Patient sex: M
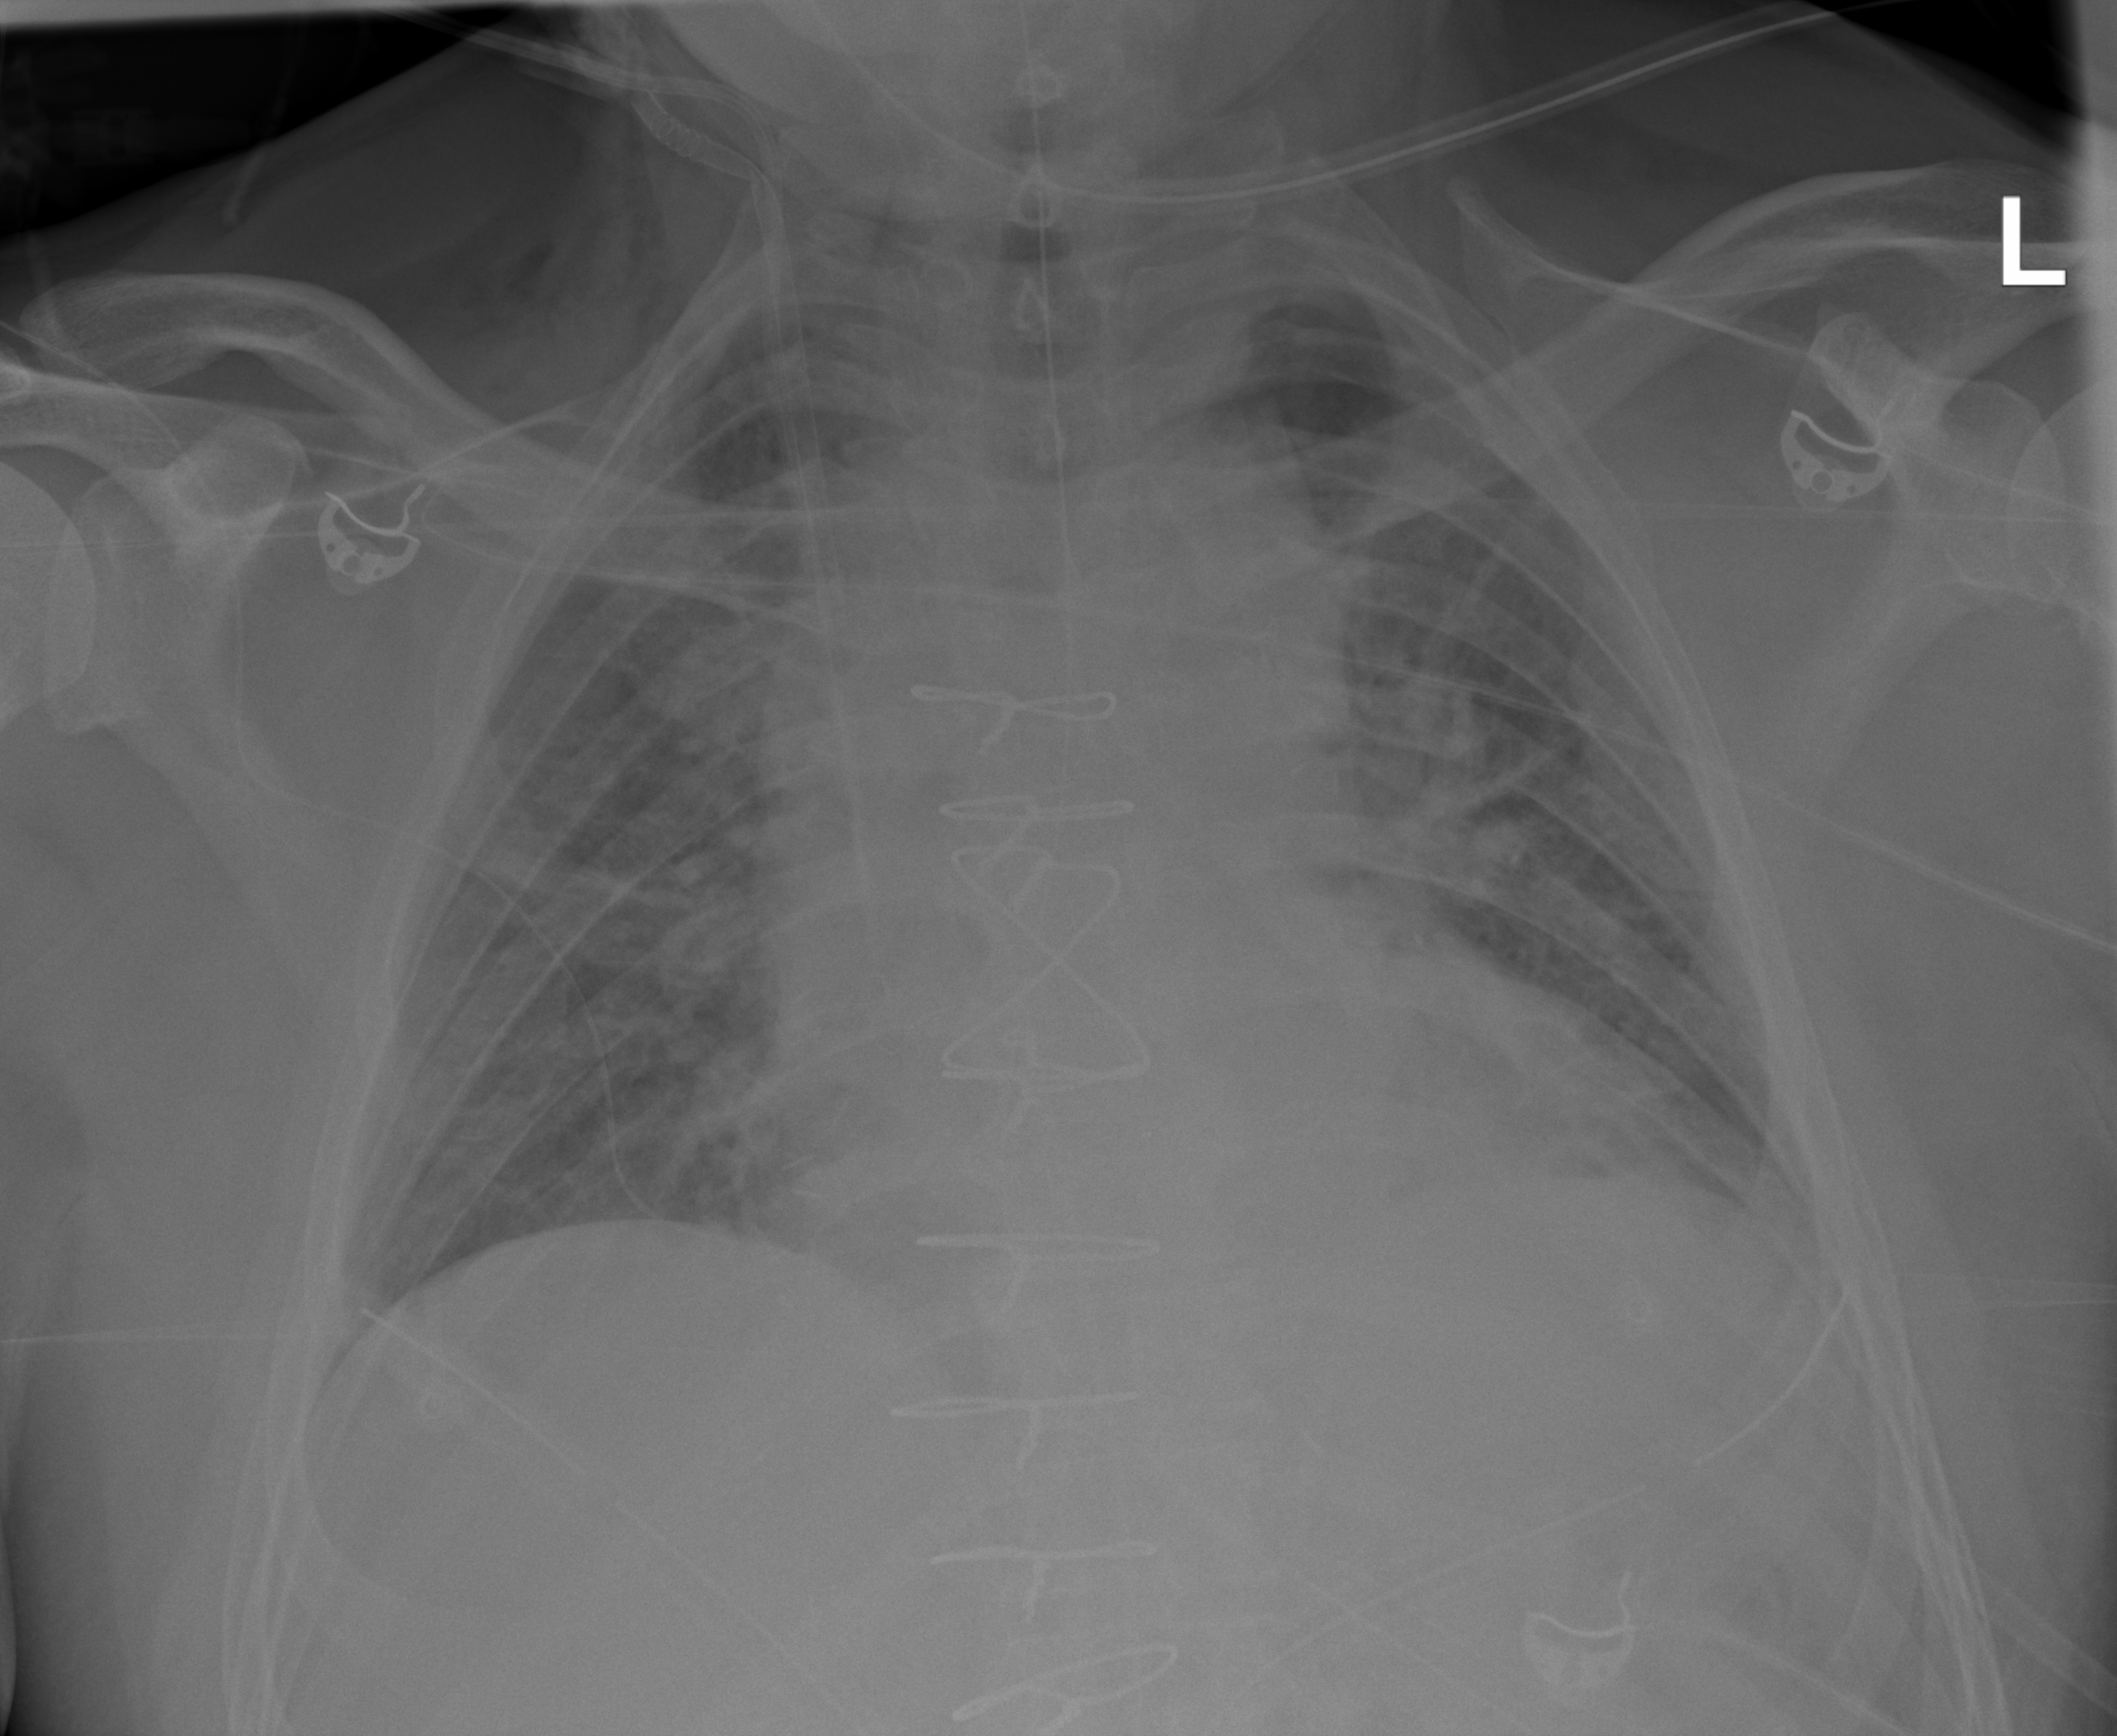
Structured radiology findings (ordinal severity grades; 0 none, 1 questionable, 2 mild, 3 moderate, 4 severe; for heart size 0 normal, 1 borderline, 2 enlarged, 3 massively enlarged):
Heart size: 2
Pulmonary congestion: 2
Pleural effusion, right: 0
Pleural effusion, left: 2
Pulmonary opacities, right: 1
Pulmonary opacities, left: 1
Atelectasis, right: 2
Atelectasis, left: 2